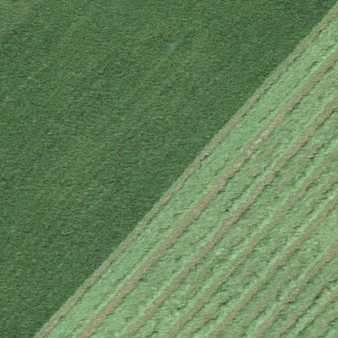
Label: other